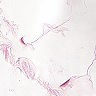
Metastatic tissue present: no